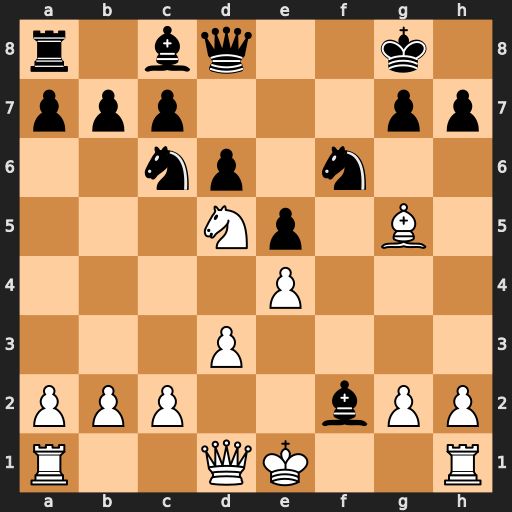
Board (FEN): r1bq2k1/ppp3pp/2np1n2/3Np1B1/4P3/3P4/PPP2bPP/R2QK2R
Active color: w
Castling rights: KQ
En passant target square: -
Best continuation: Kxf2 Nxe4+ dxe4